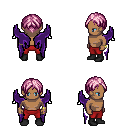
a pixel art fantasy rpg character, male body template, human, dark skin, purple wings, red pants, pink parted hairstyle, bracelets, black shoes, four views (front, back, left, right), 2x2 character sprite sheet, small pixel art, hard edges, no anti-aliasing